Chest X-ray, PA view. Patient: 51 years old, sex F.
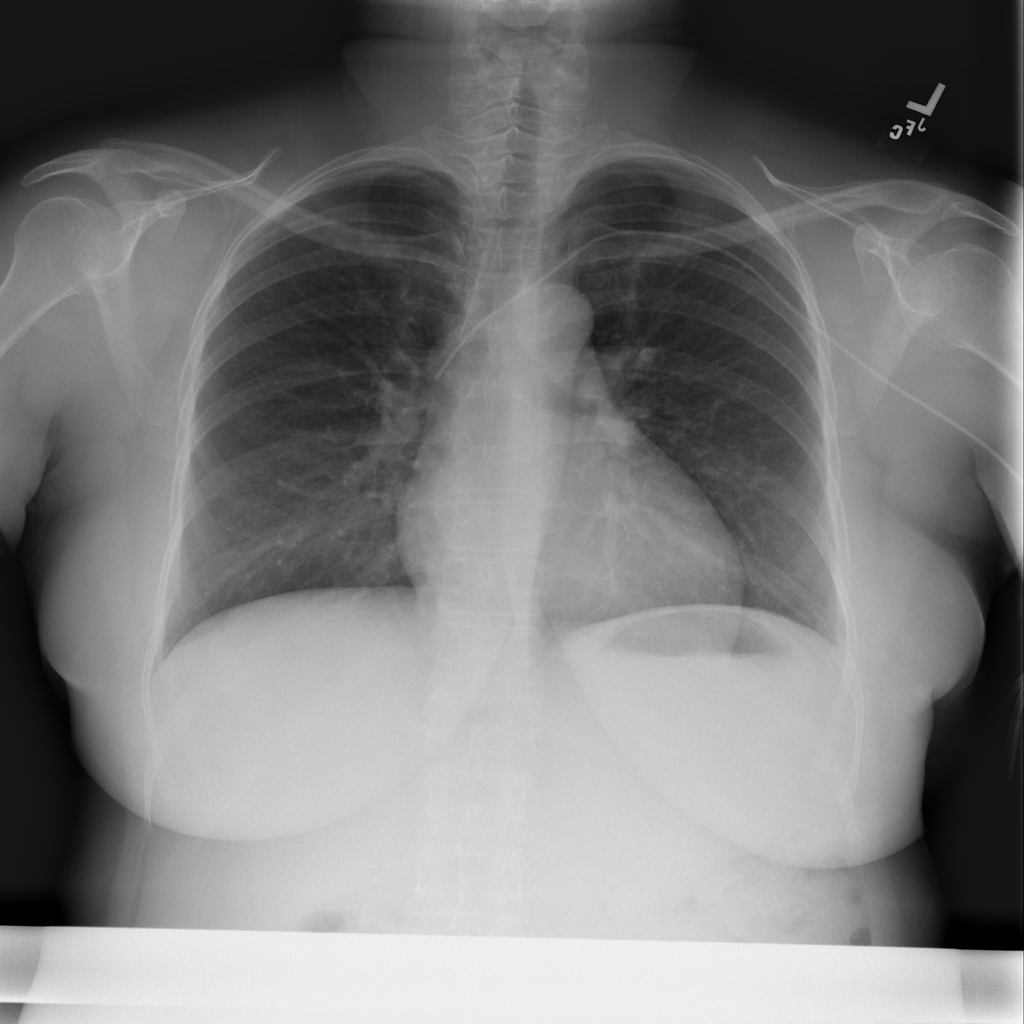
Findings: No Finding